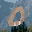
Label: 0